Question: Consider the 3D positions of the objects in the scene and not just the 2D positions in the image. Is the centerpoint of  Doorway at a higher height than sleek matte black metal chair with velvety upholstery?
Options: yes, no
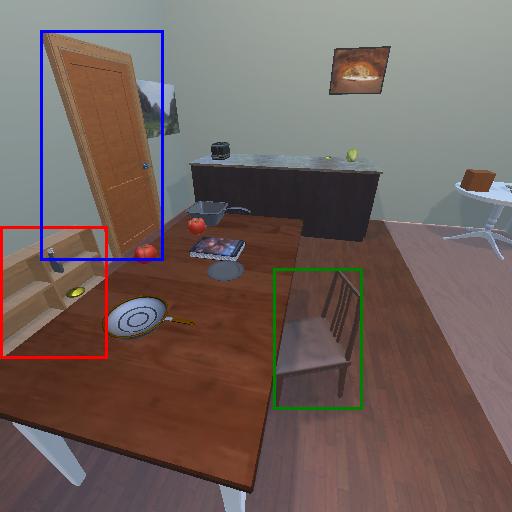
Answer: yes